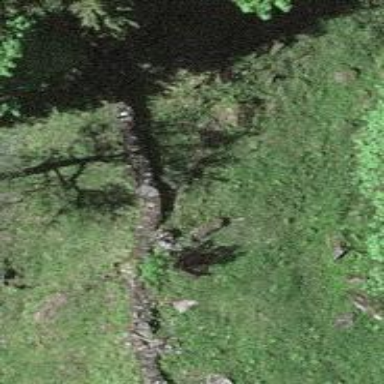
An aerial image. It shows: Dry stone wall barrier.